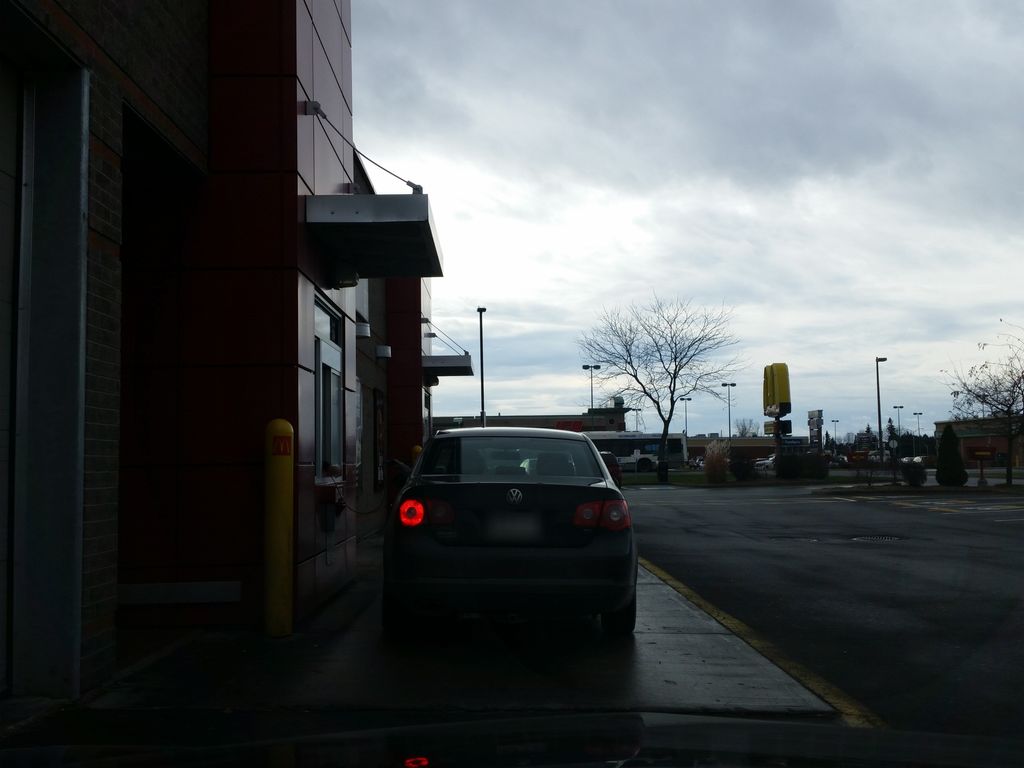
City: ottawa-gatineau